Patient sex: F
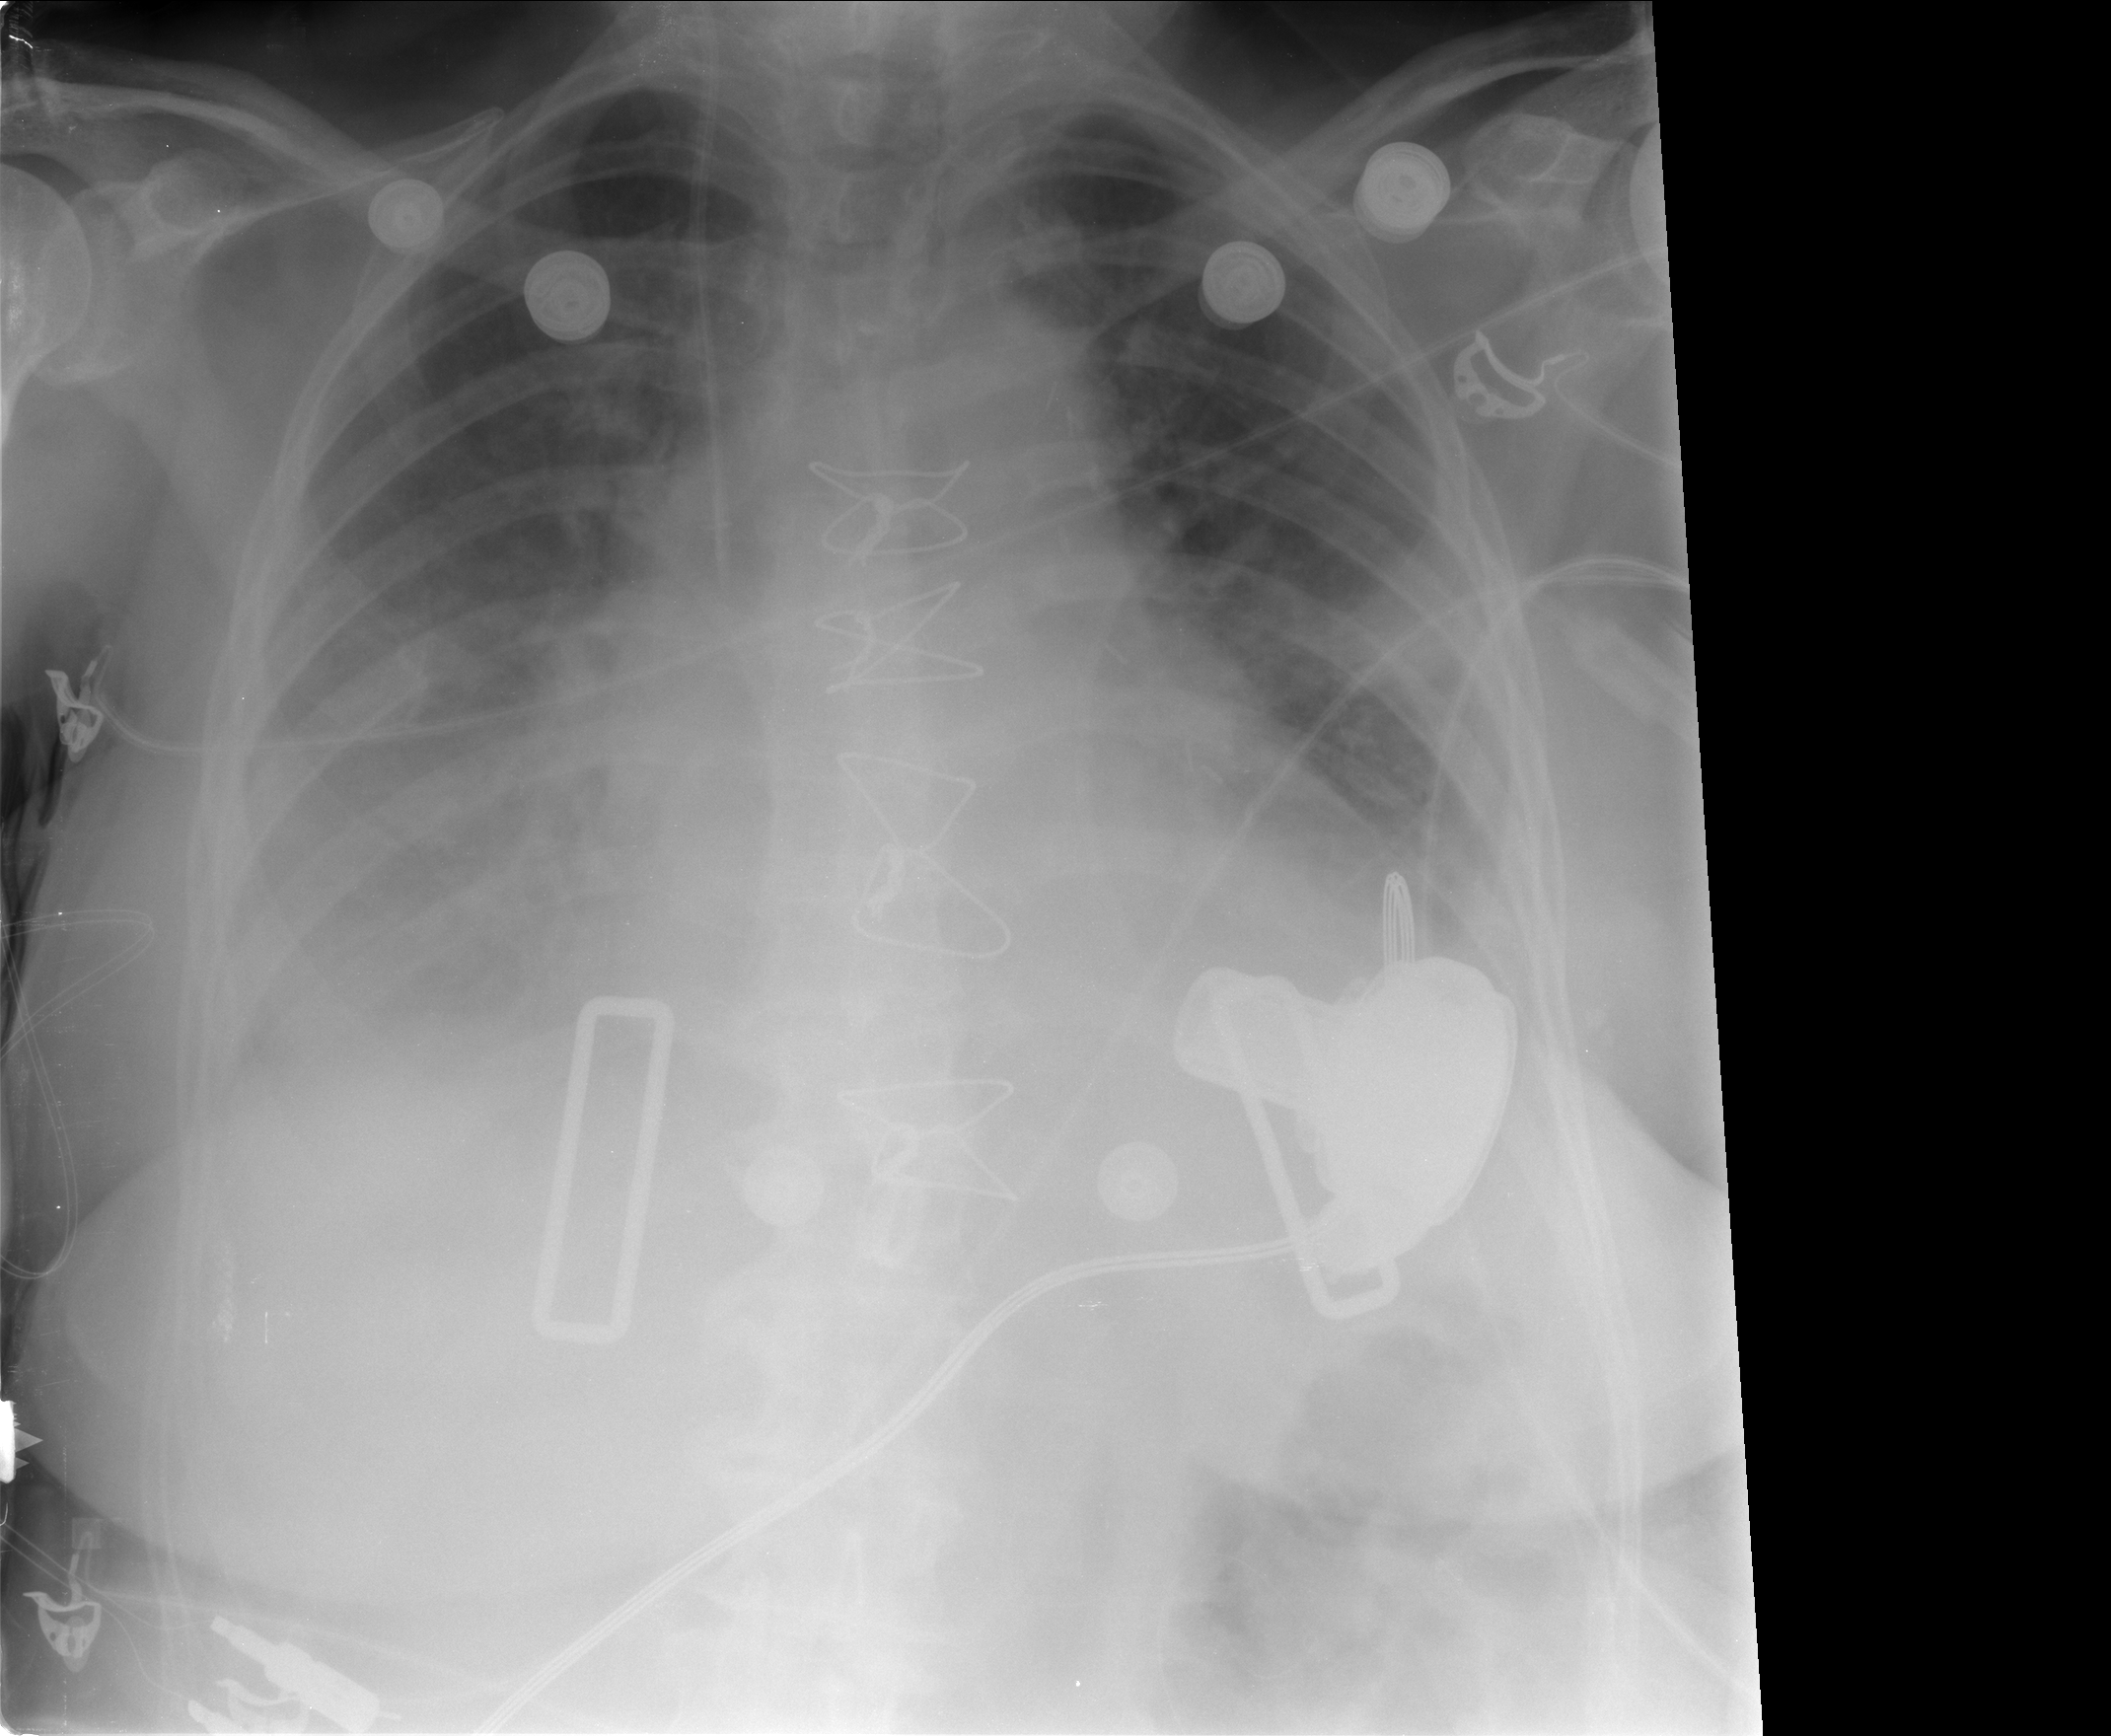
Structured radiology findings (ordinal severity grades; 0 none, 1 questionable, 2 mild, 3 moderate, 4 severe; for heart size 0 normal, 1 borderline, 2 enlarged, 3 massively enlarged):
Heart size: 2
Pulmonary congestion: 2
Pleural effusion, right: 3
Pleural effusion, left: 2
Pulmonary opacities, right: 0
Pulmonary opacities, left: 0
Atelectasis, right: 2
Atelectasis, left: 2